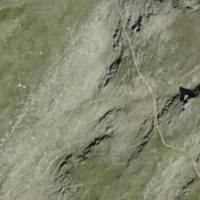
EUNIS habitat code: 48
Species observed at this site:
Corvus corax